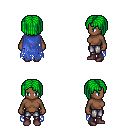
a pixel art fantasy rpg character, female body template, human, dark skin, blue tattered cape, metal pants, green pageboy hairstyle, maroon shoes, four views (front, back, left, right), 2x2 character sprite sheet, small pixel art, hard edges, no anti-aliasing